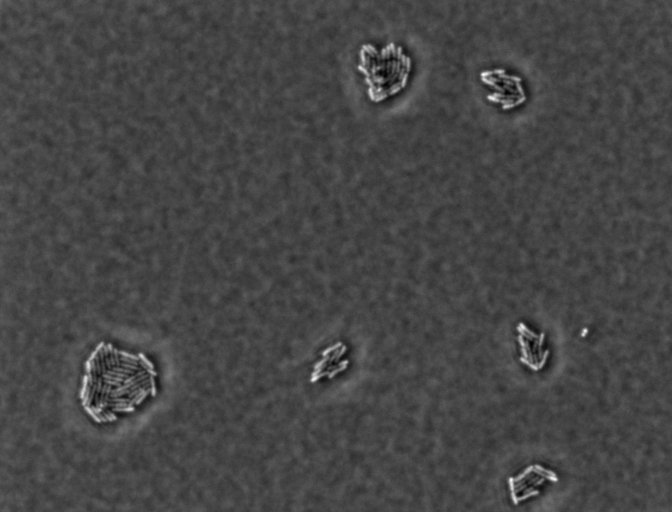
Salmonella enterica Enteritidis